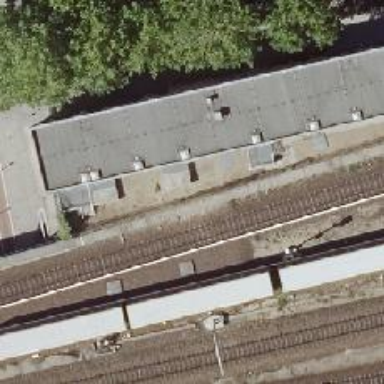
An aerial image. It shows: Historic railway with contact lines for electrification.